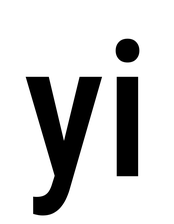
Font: Roboto_Condensed_Medium